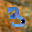
Label: 3